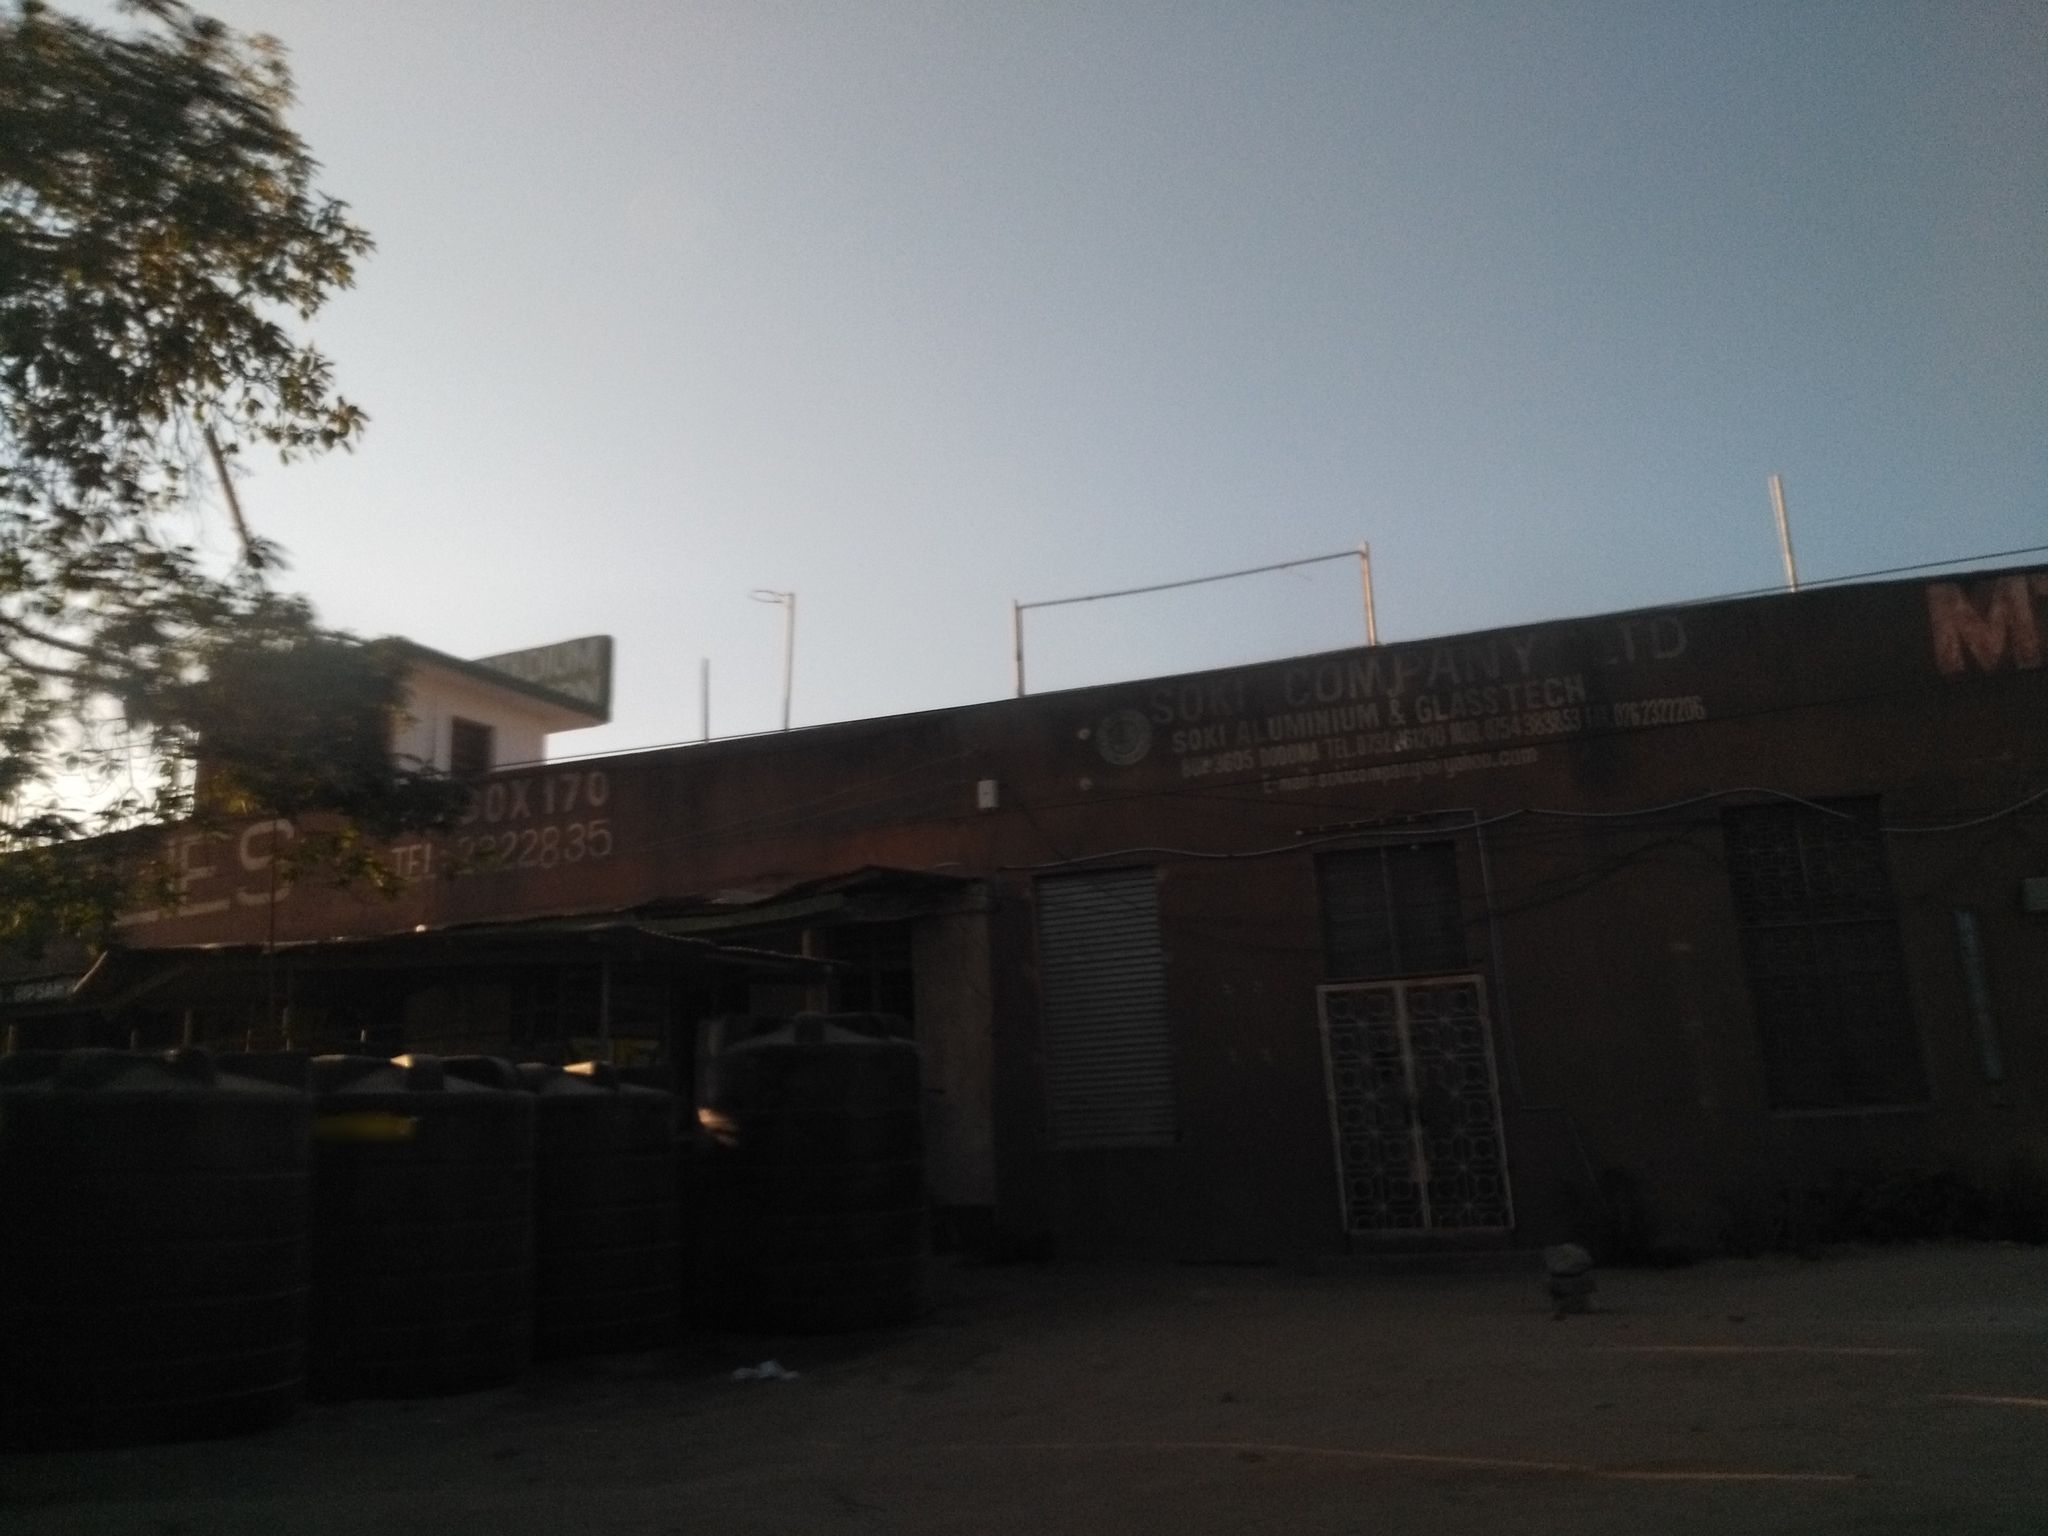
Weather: clear
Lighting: dusk/dawn
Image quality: good
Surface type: walking surface
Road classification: service
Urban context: urban centre
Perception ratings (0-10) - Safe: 2.6, Lively: 2.41, Beautiful: 1.67, Boring: 2.34, Depressing: 7.86, Wealthy: 1.62